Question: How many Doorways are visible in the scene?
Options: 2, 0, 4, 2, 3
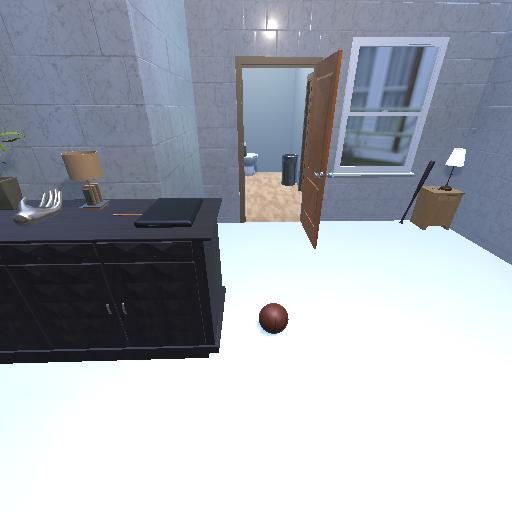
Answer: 2